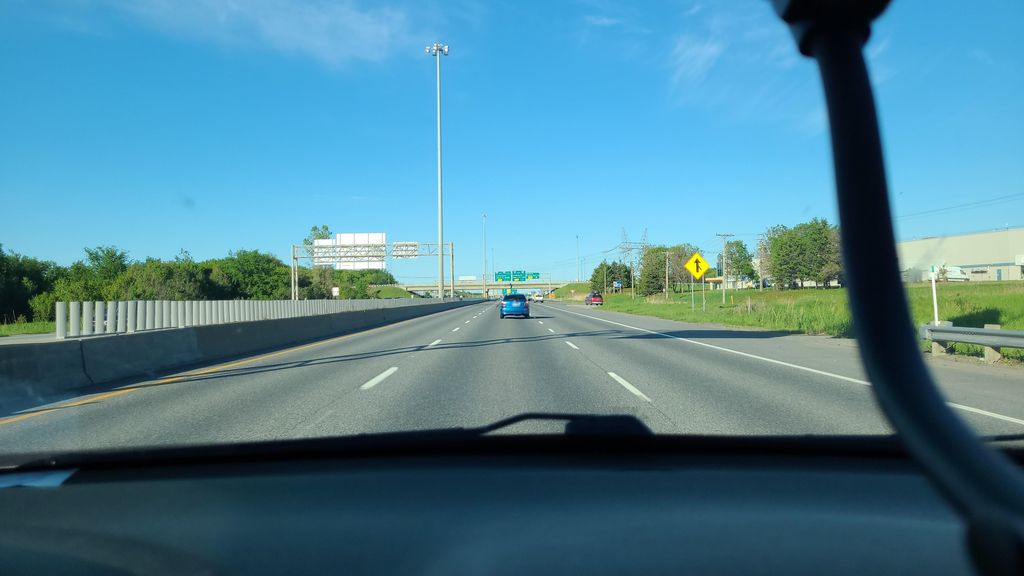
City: quebec_city